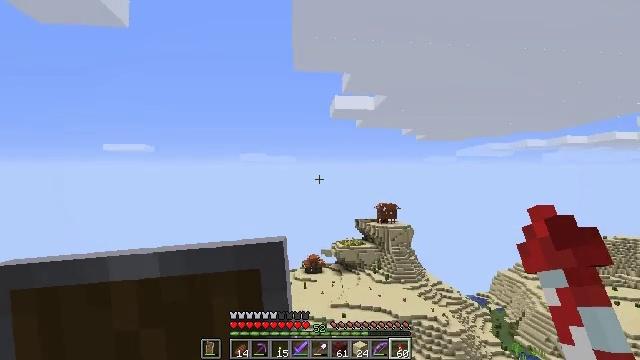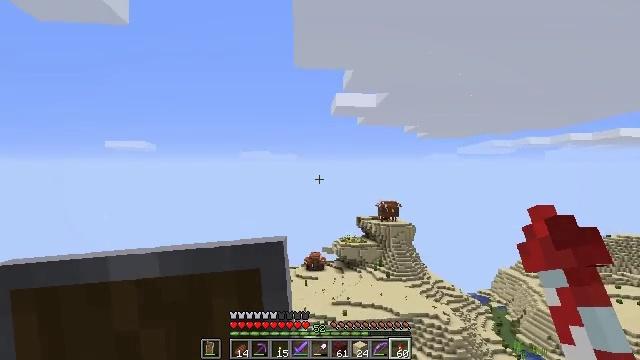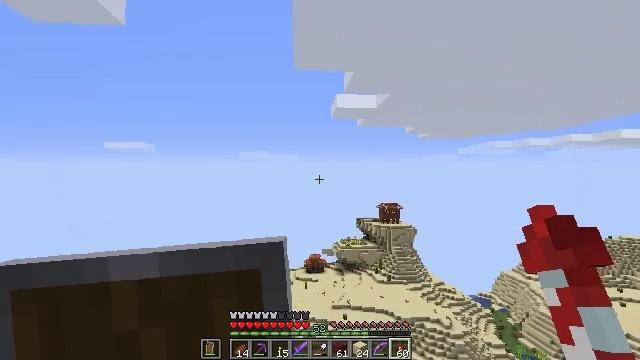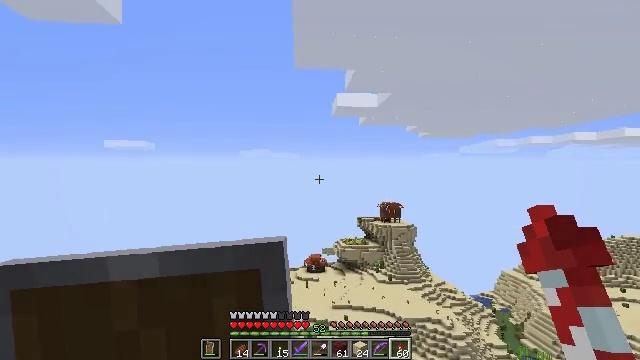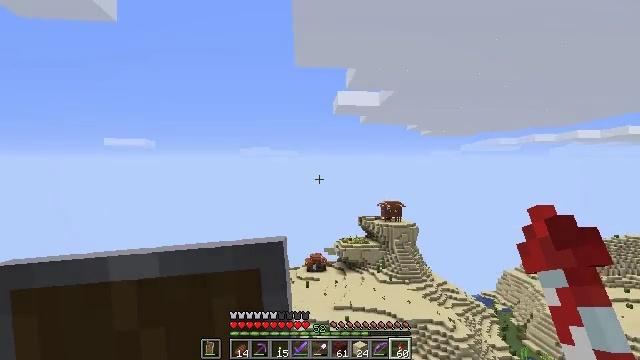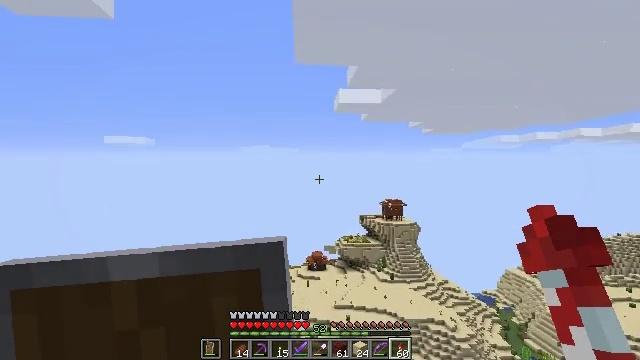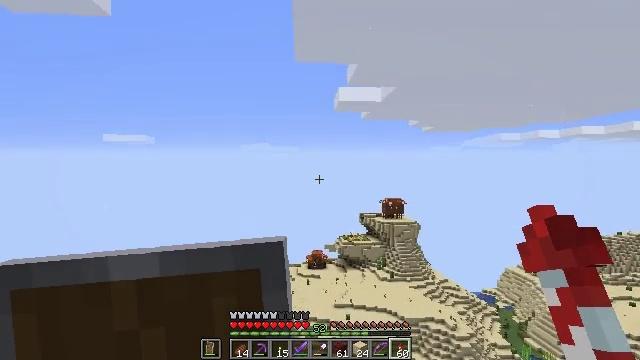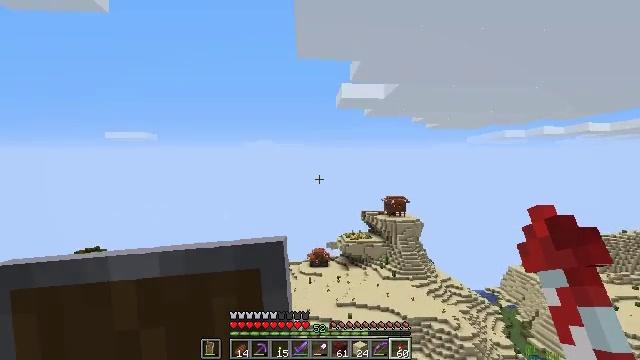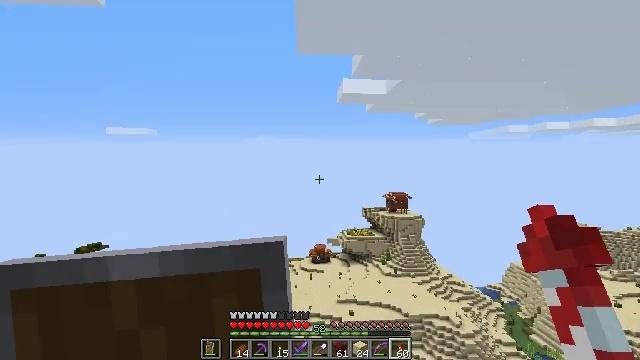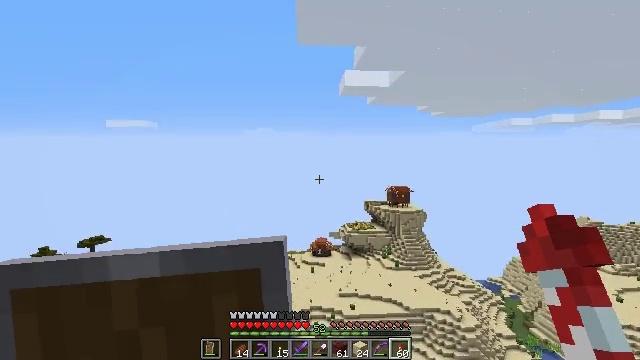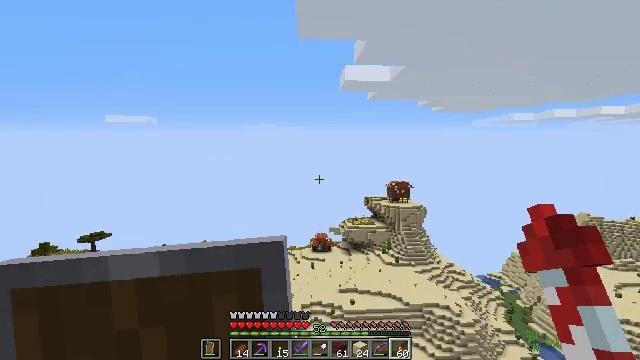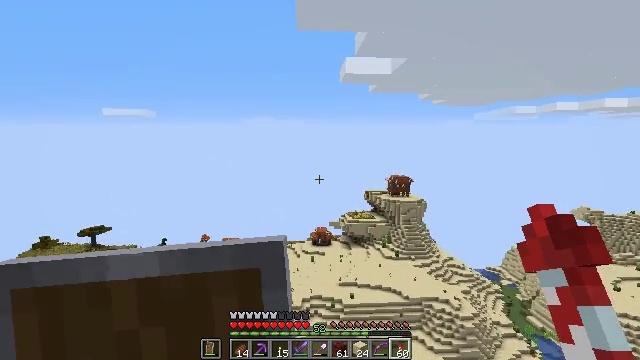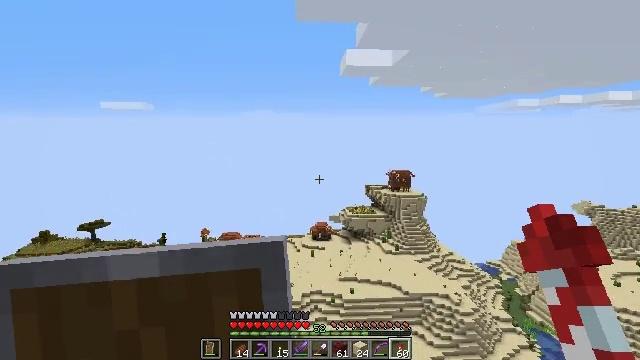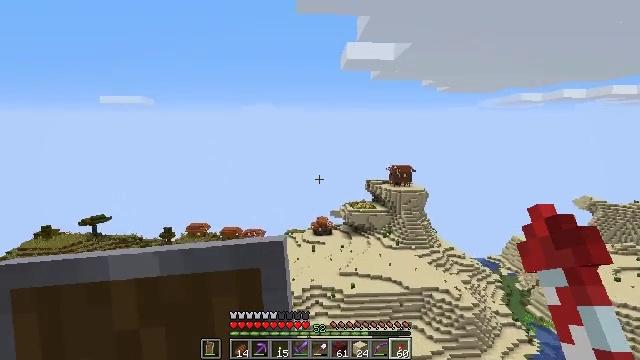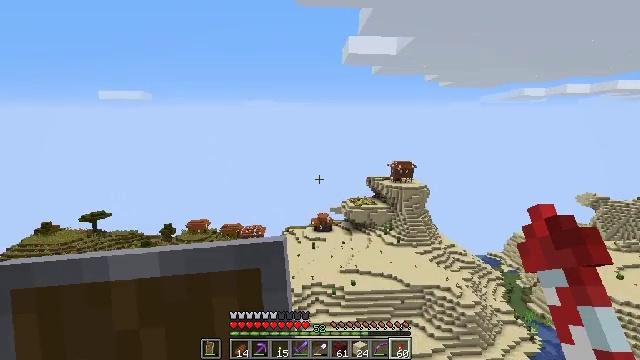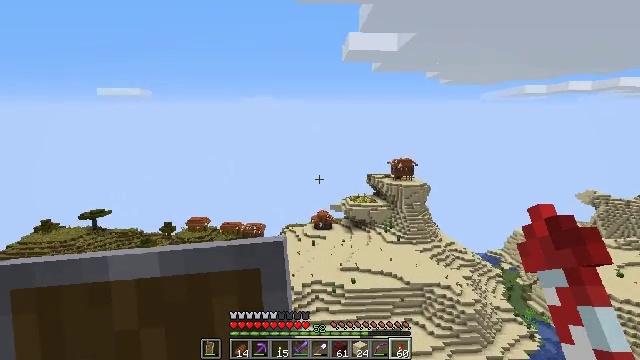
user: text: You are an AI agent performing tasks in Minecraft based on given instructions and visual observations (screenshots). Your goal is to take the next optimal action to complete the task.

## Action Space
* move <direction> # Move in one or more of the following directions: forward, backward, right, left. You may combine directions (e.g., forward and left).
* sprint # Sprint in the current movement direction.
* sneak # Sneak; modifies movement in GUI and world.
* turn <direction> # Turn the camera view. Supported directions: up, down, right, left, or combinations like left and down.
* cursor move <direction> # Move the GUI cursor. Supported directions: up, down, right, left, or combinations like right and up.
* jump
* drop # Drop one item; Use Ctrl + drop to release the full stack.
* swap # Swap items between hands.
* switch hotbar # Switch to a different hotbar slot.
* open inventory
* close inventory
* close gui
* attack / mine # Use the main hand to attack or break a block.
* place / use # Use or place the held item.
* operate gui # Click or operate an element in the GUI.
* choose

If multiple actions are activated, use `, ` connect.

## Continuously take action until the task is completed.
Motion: motion action
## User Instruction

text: Collect the brewing stand for reuse.
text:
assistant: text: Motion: no_op
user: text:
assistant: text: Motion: no_op
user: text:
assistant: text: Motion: no_op
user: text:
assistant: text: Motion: no_op
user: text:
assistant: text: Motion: no_op
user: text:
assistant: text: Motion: no_op
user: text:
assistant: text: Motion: no_op
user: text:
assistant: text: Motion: turn down
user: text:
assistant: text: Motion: turn down
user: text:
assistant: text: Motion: turn down
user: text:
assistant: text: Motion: turn down
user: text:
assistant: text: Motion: turn down
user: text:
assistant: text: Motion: turn down
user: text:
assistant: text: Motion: turn down
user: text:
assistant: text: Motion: no_op
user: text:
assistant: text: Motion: no_op
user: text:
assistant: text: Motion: no_op
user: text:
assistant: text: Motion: no_op
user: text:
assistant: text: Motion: no_op
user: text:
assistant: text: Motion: no_op
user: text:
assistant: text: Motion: no_op
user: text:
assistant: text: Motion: no_op
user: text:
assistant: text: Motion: no_op
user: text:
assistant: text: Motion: no_op
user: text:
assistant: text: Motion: no_op
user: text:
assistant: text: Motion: no_op
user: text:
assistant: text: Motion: no_op
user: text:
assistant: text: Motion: turn left and down
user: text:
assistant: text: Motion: turn left and down
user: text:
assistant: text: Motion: turn left and down